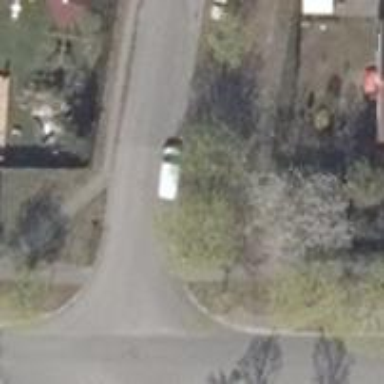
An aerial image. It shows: Residential road with asphalt surface and sidewalk on the left.